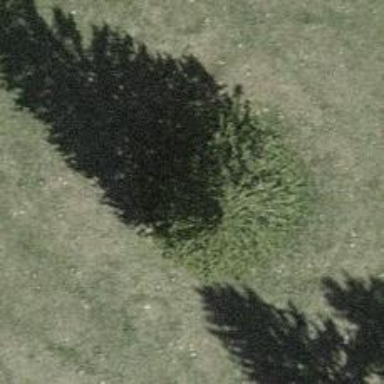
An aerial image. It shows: Evergreen tree with needle-leaved leaves.